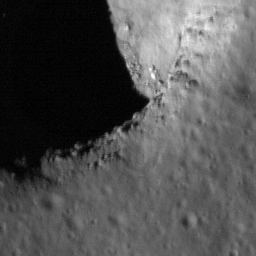
Pit: Compton Pit
Host crater: Compton Crater
Host type: impact_melt
Lunar coordinates: latitude 56.225, longitude 106.196